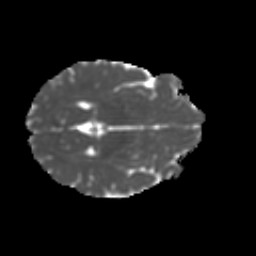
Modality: MD
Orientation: axial
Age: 20
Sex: female
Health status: ill
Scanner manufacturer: ge
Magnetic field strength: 3 T
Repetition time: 6.956 s
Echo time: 0.0823 s